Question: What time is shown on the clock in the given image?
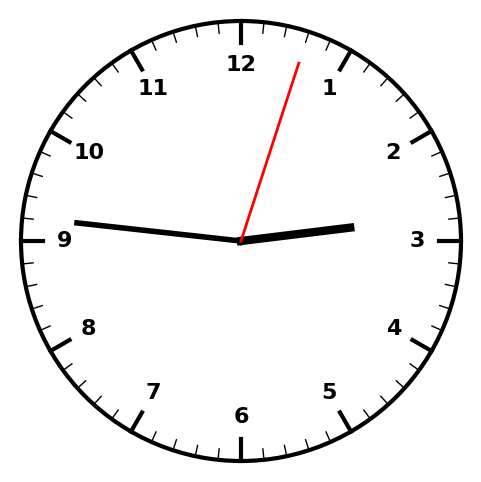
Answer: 02:46:03